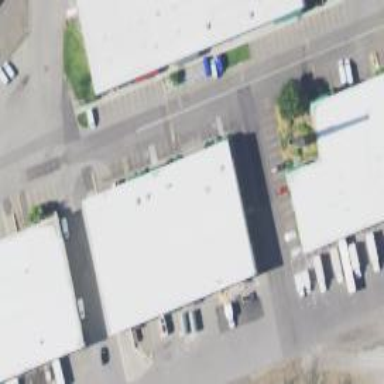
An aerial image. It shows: Commercial building.